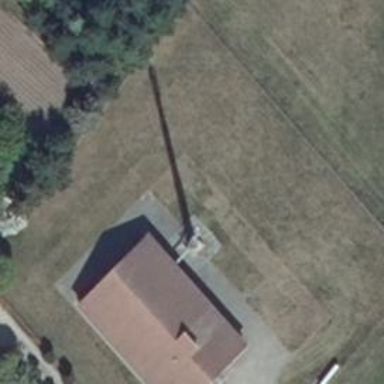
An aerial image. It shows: Mast tower used for communication.